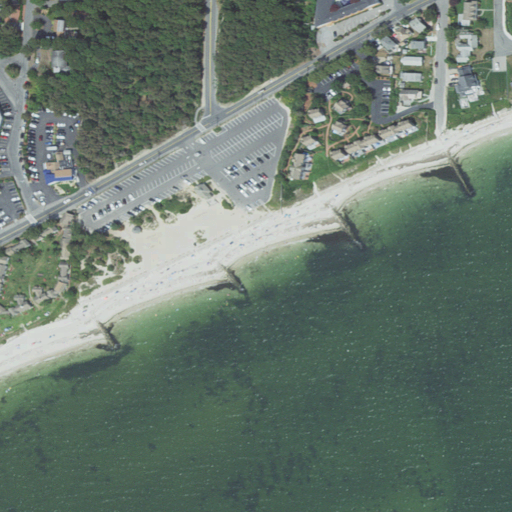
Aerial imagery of beach in Massachusetts named Parkers River Beach containing open water, medium intensity development, barren land, high intensity development, and low intensity development